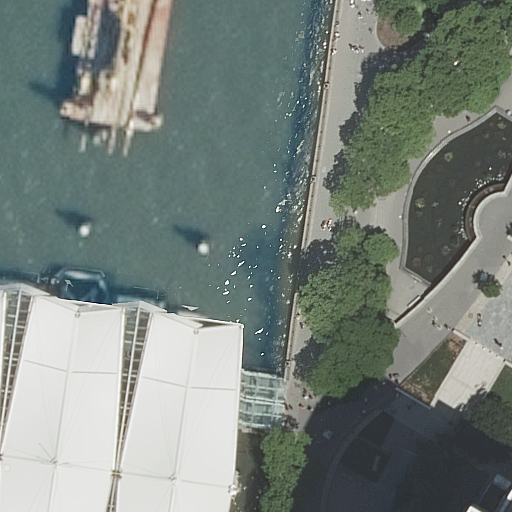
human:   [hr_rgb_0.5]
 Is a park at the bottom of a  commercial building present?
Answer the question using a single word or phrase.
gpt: no

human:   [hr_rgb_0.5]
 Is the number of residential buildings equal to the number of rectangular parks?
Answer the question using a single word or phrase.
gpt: no

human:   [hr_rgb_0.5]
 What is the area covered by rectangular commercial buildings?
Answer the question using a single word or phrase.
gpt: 0m2

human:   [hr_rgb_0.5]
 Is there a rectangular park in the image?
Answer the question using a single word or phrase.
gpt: yes

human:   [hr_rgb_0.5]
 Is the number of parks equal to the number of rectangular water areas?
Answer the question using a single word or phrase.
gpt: no

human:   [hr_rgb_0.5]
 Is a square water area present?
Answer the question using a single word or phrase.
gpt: no

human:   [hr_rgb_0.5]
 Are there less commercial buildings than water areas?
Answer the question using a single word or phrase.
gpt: yes

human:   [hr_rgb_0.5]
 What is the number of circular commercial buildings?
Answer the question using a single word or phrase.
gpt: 0

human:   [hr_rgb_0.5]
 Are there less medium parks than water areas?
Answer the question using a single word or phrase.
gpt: yes

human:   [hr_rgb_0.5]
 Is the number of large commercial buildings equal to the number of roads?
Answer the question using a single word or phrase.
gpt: no

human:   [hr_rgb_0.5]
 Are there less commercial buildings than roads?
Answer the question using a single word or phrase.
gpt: yes

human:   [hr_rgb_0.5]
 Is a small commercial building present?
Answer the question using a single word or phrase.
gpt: no

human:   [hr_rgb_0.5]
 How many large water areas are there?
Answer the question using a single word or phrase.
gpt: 1

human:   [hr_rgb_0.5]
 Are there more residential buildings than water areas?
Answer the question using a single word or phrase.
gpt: no

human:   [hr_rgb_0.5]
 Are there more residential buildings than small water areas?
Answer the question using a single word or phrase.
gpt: yes

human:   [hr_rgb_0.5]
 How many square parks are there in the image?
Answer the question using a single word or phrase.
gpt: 0

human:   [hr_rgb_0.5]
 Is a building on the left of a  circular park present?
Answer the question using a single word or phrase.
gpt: no

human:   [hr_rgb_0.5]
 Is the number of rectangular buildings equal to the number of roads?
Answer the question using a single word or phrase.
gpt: no

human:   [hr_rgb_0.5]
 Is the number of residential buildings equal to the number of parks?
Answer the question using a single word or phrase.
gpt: no

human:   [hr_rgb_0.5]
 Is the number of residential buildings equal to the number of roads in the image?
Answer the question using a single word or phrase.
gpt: no

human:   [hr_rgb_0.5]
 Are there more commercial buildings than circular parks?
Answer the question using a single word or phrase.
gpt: no

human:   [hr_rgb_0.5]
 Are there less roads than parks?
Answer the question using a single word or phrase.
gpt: no

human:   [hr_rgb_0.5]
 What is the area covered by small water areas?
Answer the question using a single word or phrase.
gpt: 0m2

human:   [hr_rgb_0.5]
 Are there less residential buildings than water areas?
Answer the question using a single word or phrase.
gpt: no

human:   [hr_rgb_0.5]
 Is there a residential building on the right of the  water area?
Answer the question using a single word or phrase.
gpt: yes

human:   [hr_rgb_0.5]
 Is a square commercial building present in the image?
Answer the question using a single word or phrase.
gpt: no

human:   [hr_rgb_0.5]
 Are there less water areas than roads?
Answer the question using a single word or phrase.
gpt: yes

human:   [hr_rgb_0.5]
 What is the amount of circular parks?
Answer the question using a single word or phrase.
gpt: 0

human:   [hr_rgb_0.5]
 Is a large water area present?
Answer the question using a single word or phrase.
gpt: yes

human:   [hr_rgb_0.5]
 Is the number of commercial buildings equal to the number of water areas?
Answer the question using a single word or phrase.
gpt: no

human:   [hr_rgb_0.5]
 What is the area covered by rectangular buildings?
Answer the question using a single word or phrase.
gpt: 498m2

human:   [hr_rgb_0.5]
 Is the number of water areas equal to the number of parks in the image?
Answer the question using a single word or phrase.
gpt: no

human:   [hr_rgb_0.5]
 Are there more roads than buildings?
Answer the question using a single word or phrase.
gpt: yes

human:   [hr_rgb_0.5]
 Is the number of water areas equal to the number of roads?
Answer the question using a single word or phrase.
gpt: no

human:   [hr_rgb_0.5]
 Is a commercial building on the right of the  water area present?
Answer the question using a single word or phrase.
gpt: no

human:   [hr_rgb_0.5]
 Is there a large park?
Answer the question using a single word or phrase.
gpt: yes

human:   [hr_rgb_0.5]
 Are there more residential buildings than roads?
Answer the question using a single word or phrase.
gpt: no